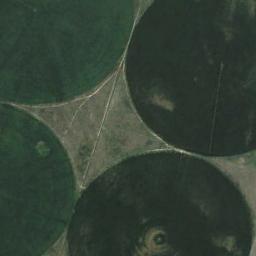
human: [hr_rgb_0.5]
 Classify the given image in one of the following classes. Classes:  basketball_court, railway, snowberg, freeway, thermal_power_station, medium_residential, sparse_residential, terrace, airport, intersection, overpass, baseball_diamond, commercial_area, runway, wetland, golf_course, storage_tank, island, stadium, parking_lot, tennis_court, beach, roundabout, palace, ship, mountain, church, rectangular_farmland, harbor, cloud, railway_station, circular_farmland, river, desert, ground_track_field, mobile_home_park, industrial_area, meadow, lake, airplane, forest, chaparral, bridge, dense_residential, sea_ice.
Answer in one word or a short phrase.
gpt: circular_farmland